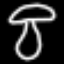
Label: mushroom